Question: I'm using Sencha Ext Js 4, and I've an Ext.grid.Panel.
I would add inside the header another element, for example a textbox. Is it possible?
'''
{filterable: true, header: 'Unique' /*Here i want add a textbox*/, dataIndex: 'label', flex: 1, sortable: true}
'''
It should look like this image.
EDIT:
This is my customized grid:
'''
var grid1 = Ext.create('Ext.grid.Panel', {
store: getLocalStore(),
enableLocking: true,
width: 600,
height: 300,
plugins: [{
ptype: 'rowexpander',
rowBodyTpl : new Ext.XTemplate(
'<p><b>Company:</b> {company}</p>',
'<p><b>Change:</b> {change:this.formatChange}</p><br>',
'<p><b>Summary:</b> {desc}</p>',
{
formatChange: function(v){
var color = v >= 0 ? 'green' : 'red';
return '<span style="color: ' + color + ';">' + Ext.util.Format.usMoney(v) + '</span>';
}
})
}],
collapsible: true,
animCollapse: false,
title: 'Expander Rows in a Collapsible Grid with lockable columns',
iconCls: 'icon-grid',
margin: '0 0 20 0',
renderTo: Ext.getBody()
initComponent: function() {
var filter = Ext.ComponentQuery.query('[ftype="filters"]');
filter.local = false;
console.log('initComponent function in View has been called...');
this.columns = [
{tooltip:'The unque id associated with the current node',
hidden: true, header: 'id', width: 45, sortable: false, hideable: true, id: 'id'},
{tooltip:'Friendly name of current node. This can be edited',
filterable: true, header: [
'Label',{
text: 'action'}
], dataIndex: 'label', flex: 1, sortable: true,
editor: {
xtype: 'textfield',
allowBlank: false
}
},
{filterable: true, header: 'Unique', dataIndex: 'address_unique', flex: 1},
{filterable: true, header: 'Address network', dataIndex: 'address_network', flex: 1},
{tooltip:'The current node status',
filterable: true, header: 'Node status', dataIndex: 'online', flex: 1},
{tooltip:'Tells whether this node has been accepted or not.',
hidden: true, filterable: true, header: 'Accepted', dataIndex: 'accepted', flex: 1},
{tooltip:'Type of node: this can be a router, a leaf node, a virtual node',
hidden: true, filterable: true, header: 'Type', dataIndex: 'type', flex: 1}
];
Ext.getStore('M2MResources').guaranteeRange(0, 200);
this.callParent(arguments);
}
});
'''
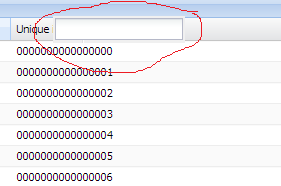
Answer: This is the solution i've used. Working well with EXTJS 4.1.x:
Add <URL> in the folder:
Ext\ux\grid\plugin
'''
/**
* Plugin that enable filters on the grid header.<br>
* The header filters are integrated with new Ext4 <code>Ext.data.Store</code> filters.<br>
* It enables:
* <ul>
* <li>Instances of <code>Ext.form.field.Field</code> subclasses that can be used as filter fields into column header</li>
* <li>New grid methods to control header filters (get values, update, apply)</li>
* <li>New grid events to intercept plugin and filters events</li>
* </ul>
*
* The plugins also enables the stateful feature for header filters so filter values are stored with grid status if grid is stateful.<br>
*
* # Enable filters on grid columns
* The plugin checks the <code>filter</code> attribute that can be included into each column configuration.
* The value of this attribute can be a <code>Ext.form.field.Field</code> configuration or an array of field configurations to enable more
* than one filter on a single column.<br>
* Field <code>readOnly</code> and <code>disabled</code> attributes are managed by the plugin to avoid filter update or filter apply.
* The filter field configuration also supports some special attributes to control filter configuration:
* <ul>
* <li>
* <code>filterName</code>: the name of the filter that will be used when the filter is applied to store filters (as <code>property</code> of <code>Ext.util.Filter</code> attribute).
* If this attribute is not specified the column <code>dataIndex</code> will be used. <b>NOTE</b>: The filter name must be unique in a grid header. The plugin doesn't support correctly filters
* with same name.
* </li>
* </ul>
* On the grid configuration the {@link #headerFilters} attribute is supported. The value must be an object with name-values pairs for filters to initialize.
* It can be used to initialize header filters in grid configuration.
*
* # Plugin configuration
* The plugin supports also some configuration attributes that can be specified when the plugin is created (with <code>Ext.create</code>).
* These parameters are:
* <ul>
* <li>{@link #stateful}: Enables filters save and load when grid status is managed by <code>Ext.state.Manager</code>. If the grid is not stateful this parameter has no effects</li>
* <li>{@link #reloadOnChange}: Intercepts the special {@link #headerfilterchange} plugin-enabled grid event and automatically reload or refresh grid Store. Default true</li>
* <li>{@link #ensureFilteredVisible}: If one filter on column is active, the plugin ensures that this column is not hidden (if can be made visible).</li>
* <li>{@link #enableTooltip}: Enable active filters description tootip on grid header</li>
* </ul>
*
* # Enabled grid methods
* <ul>
* <li><code>setHeaderFilter(name, value, reset)</code>: Set a single filter value</li>
* <li><code>setHeaderFilters(filters, reset)</code>: Set header filters</li>
* <li><code>getHeaderFilters()</code>: Set header filters</li>
* <li><code>getHeaderFilterField(filterName)</code>: To access filter field</li>
* <li><code>resetHeaderFilters()</code>: Resets filter fields calling reset() method of each one</li>
* <li><code>clearHeaderFilters()</code>: Clears filter fields</li>
* <li><code>applyHeaderFilters()</code>: Applies filters values to Grid Store. The store will be also refreshed or reloaded if {@link #reloadOnChange} is true</li>
* </ul>
*
* # Enabled grid events
* <ul>
* <li>{@link #headerfilterchange} : fired by Grid when some header filter changes value</li>
* <li>{@link #headerfiltersrender} : fired by Grid when header filters are rendered</li>
* <li>{@link #beforeheaderfiltersapply} : fired before filters are applied to Grid Store</li>
* <li>{@link #headerfiltersapply} : fired after filters are applied to Grid Store</li>
* </ul>
*
* @author Damiano Zucconi - http://www.isipc.it
* @version 0.2.0
*/
Ext.define('Ext.ux.grid.plugin.HeaderFilters',{
ptype: 'gridheaderfilters',
alternateClassName: ['Ext.ux.grid.HeaderFilters', 'Ext.ux.grid.header.Filters'],
requires: [
'Ext.container.Container',
'Ext.tip.ToolTip'
],
grid: null,
fields: null,
containers: null,
storeLoaded: false,
filterFieldCls: 'x-gridheaderfilters-filter-field',
filterContainerCls: 'x-gridheaderfilters-filter-container',
filterRoot: 'data',
tooltipTpl: '{[Ext.isEmpty(values.filters) ? this.text.noFilter : "<b>"+this.text.activeFilters+"</b>"]}<br><tpl for="filters"><tpl if="value != \'\'">{[values.label ? values.label : values.property]} = {value}<br></tpl></tpl>',
lastApplyFilters: null,
bundle: {
activeFilters: 'Active filters',
noFilter: 'No filter'
},
/**
* @cfg {Boolean} stateful
* Specifies if headerFilters values are saved into grid status when filters changes.
* This configuration can be overridden from grid configuration parameter <code>statefulHeaderFilters</code> (if defined).
* Used only if grid <b>is stateful</b>. Default = true.
*
*/
stateful: true,
/**
* @cfg {Boolean} reloadOnChange
* Specifies if the grid store will be auto-reloaded when filters change. The store
* will be reloaded only if is was already loaded. If the store is local or it doesn't has remote filters
* the store will be always updated on filters change.
*
*/
reloadOnChange: true,
/**
* @cfg {Boolean} ensureFilteredVisible
* If the column on wich the filter is set is hidden and can be made visible, the
* plugin makes the column visible.
*/
ensureFilteredVisible: true,
/**
* @cfg {Boolean} enableTooltip
* If a tooltip with active filters description must be enabled on the grid header
*/
enableTooltip: true,
statusProperty: 'headerFilters',
rendered: false,
constructor: function(cfg)
{
if(cfg)
{
Ext.apply(this,cfg);
}
},
init: function(grid)
{
this.grid = grid;
/*var storeProxy = this.grid.getStore().getProxy();
if(storeProxy && storeProxy.getReader())
{
var reader = storeProxy.getReader();
this.filterRoot = reader.root ? reader.root : undefined;
}*/
/**
* @cfg {Object} headerFilters
* <b>Configuration attribute for grid</b>
* Allows to initialize header filters values from grid configuration.
* This object must have filter names as keys and filter values as values.
* If this plugin has {@link #stateful} enabled, the saved filters have priority and override these filters.
* Use {@link #ignoreSavedHeaderFilters} to ignore current status and apply these filters directly.
*/
if(!grid.headerFilters)
grid.headerFilters = {};
if(Ext.isBoolean(grid.statefulHeaderFilters))
{
this.setStateful(grid.statefulHeaderFilters);
}
this.grid.addEvents(
/**
* @event headerfilterchange
* <b>Event enabled on the Grid</b>: fired when at least one filter is updated after apply.
* @param {Ext.grid.Panel} grid The grid
* @param {Ext.util.MixedCollection} filters The applied filters (after apply). Ext.util.Filter objects.
* @param {Ext.util.MixedCollection} prevFilters The old applied filters (before apply). Ext.util.Filter objects.
* @param {Number} active Number of active filters (not empty)
* @param {Ext.data.Store} store Current grid store
*/
'headerfilterchange',
/**
* @event headerfiltersrender
* <b>Event enabled on the Grid</b>: fired when filters are rendered
* @param {Ext.grid.Panel} grid The grid
* @param {Object} fields The filter fields rendered. The object has for keys the filters names and for value Ext.form.field.Field objects.
* @param {Object} filters Current header filters. The object has for keys the filters names and for value the filters values.
*/
'headerfiltersrender',
/**
* @event beforeheaderfiltersapply
* <b>Event enabled on the Grid</b>: fired before filters are confirmed. If the handler returns false no filter apply occurs.
* @param {Ext.grid.Panel} grid The grid
* @param {Object} filters Current header filters. The object has for keys the filters names and for value the filters values.
* @param {Ext.data.Store} store Current grid store
*/
'beforeheaderfiltersapply',
/**
* @event headerfiltersapply
*<b>Event enabled on the Grid</b>: fired when filters are confirmed.
* @param {Ext.grid.Panel} grid The grid
* @param {Object} filters Current header filters. The object has for keys the filters names and for value the filters values.
* @param {Number} active Number of active filters (not empty)
* @param {Ext.data.Store} store Current grid store
*/
'headerfiltersapply'
);
this.grid.on({
scope: this,
columnresize: this.resizeFilterContainer,
beforedestroy: this.onDestroy,
beforestatesave: this.saveFilters,
afterlayout: this.adjustFilterWidth
});
this.grid.headerCt.on({
scope: this,
afterrender: this.renderFilters
});
this.grid.getStore().on({
scope: this,
load: this.onStoreLoad
});
if(this.reloadOnChange)
{
this.grid.on('headerfilterchange',this.reloadStore, this);
}
if(this.stateful)
{
this.grid.addStateEvents('headerfilterchange');
}
//Enable new grid methods
Ext.apply(this.grid,
{
headerFilterPlugin: this,
setHeaderFilter: function(sName, sValue)
{
if(!this.headerFilterPlugin)
return;
var fd = {};
fd[sName] = sValue;
this.headerFilterPlugin.setFilters(fd);
},
/**
* Returns a collection of filters corresponding to enabled header filters.
* If a filter field is disabled, the filter is not included.
* <b>This method is enabled on Grid</b>.
* @method
* @return {Array[Ext.util.Filter]} An array of Ext.util.Filter
*/
getHeaderFilters: function()
{
if(!this.headerFilterPlugin)
return null;
return this.headerFilterPlugin.getFilters();
},
/**
* Set header filter values
* <b>Method enabled on Grid</b>
* @method
* @param {Object or Array[Object]} filters An object with key/value pairs or an array of Ext.util.Filter objects (or corresponding configuration).
* Only filters that matches with header filters names will be set
*/
setHeaderFilters: function(obj)
{
if(!this.headerFilterPlugin)
return;
this.headerFilterPlugin.setFilters(obj);
},
getHeaderFilterField: function(fn)
{
if(!this.headerFilterPlugin)
return;
if(this.headerFilterPlugin.fields[fn])
return this.headerFilterPlugin.fields[fn];
else
return null;
},
resetHeaderFilters: function()
{
if(!this.headerFilterPlugin)
return;
this.headerFilterPlugin.resetFilters();
},
clearHeaderFilters: function()
{
if(!this.headerFilterPlugin)
return;
this.headerFilterPlugin.clearFilters();
},
applyHeaderFilters: function()
{
if(!this.headerFilterPlugin)
return;
this.headerFilterPlugin.applyFilters();
}
});
},
saveFilters: function(grid, status)
{
status[this.statusProperty] = (this.stateful && this.rendered) ? this.parseFilters() : grid[this.statusProperty];
},
setFieldValue: function(field, value)
{
var column = field.column;
if(!Ext.isEmpty(value))
{
field.setValue(value);
if(!Ext.isEmpty(value) && column.hideable && !column.isVisible() && !field.isDisabled() && this.ensureFilteredVisible)
{
column.setVisible(true);
}
}
else
{
field.setValue('');
}
},
renderFilters: function()
{
this.destroyFilters();
this.fields = {};
this.containers = {};
var filters = this.grid.headerFilters;
/**
* @cfg {Boolean} ignoreSavedHeaderFilters
* <b>Configuration parameter for grid</b>
* Allows to ignore saved filter status when {@link #stateful} is enabled.
* This can be useful to use {@link #headerFilters} configuration directly and ignore status.
* The state will still be saved if {@link #stateful} is enabled.
*/
if(this.stateful && this.grid[this.statusProperty] && !this.grid.ignoreSavedHeaderFilters)
{
Ext.apply(filters, this.grid[this.statusProperty]);
}
var storeFilters = this.parseStoreFilters();
filters = Ext.apply(storeFilters, filters);
var columns = this.grid.headerCt.getGridColumns(true);
for(var c=0; c < columns.length; c++)
{
var column = columns[c];
if(column.filter)
{
var filterContainerConfig = {
itemId: column.id + '-filtersContainer',
cls: this.filterContainerCls,
layout: 'anchor',
bodyStyle: {'background-color': 'transparent'},
border: false,
width: column.getWidth(),
listeners: {
scope: this,
element: 'el',
mousedown: function(e)
{
e.stopPropagation();
},
click: function(e)
{
e.stopPropagation();
},
keydown: function(e){
e.stopPropagation();
},
keypress: function(e){
e.stopPropagation();
if(e.getKey() == Ext.EventObject.ENTER)
{
this.onFilterContainerEnter();
}
},
keyup: function(e){
e.stopPropagation();
}
},
items: []
}
var fca = [].concat(column.filter);
for(var ci = 0; ci < fca.length; ci++)
{
var fc = fca[ci];
Ext.applyIf(fc, {
filterName: column.dataIndex,
fieldLabel: column.text || column.header,
hideLabel: fca.length == 1
});
var initValue = Ext.isEmpty(filters[fc.filterName]) ? null : filters[fc.filterName];
Ext.apply(fc, {
cls: this.filterFieldCls,
itemId: fc.filterName,
anchor: '-1'
});
var filterField = Ext.ComponentManager.create(fc);
filterField.column = column;
this.setFieldValue(filterField, initValue);
this.fields[filterField.filterName] = filterField;
filterContainerConfig.items.push(filterField);
}
var filterContainer = Ext.create('Ext.container.Container', filterContainerConfig);
filterContainer.render(column.el);
this.containers[column.id] = filterContainer;
column.setPadding = Ext.Function.createInterceptor(column.setPadding, function(h){return false});
}
}
if(this.enableTooltip)
{
this.tooltipTpl = new Ext.XTemplate(this.tooltipTpl,{text: this.bundle});
this.tooltip = Ext.create('Ext.tip.ToolTip',{
target: this.grid.headerCt.el,
//delegate: '.'+this.filterContainerCls,
renderTo: Ext.getBody(),
html: this.tooltipTpl.apply({filters: []})
});
this.grid.on('headerfilterchange',function(grid, filters)
{
var sf = filters.filterBy(function(filt){
return !Ext.isEmpty(filt.value);
});
this.tooltip.update(this.tooltipTpl.apply({filters: sf.getRange()}));
},this);
}
this.applyFilters();
this.rendered = true;
this.grid.fireEvent('headerfiltersrender',this.grid,this.fields,this.parseFilters());
},
onStoreLoad: function()
{
this.storeLoaded = true;
},
onFilterContainerEnter: function()
{
this.applyFilters();
},
resizeFilterContainer: function(headerCt,column,w,opts)
{
if(!this.containers) return;
var cnt = this.containers[column.id];
if(cnt)
{
cnt.setWidth(w);
cnt.doLayout();
}
},
destroyFilters: function()
{
this.rendered = false;
if(this.fields)
{
for(var f in this.fields)
Ext.destroy(this.fields[f]);
delete this.fields;
}
if(this.containers)
{
for(var c in this.containers)
Ext.destroy(this.containers[c]);
delete this.containers;
}
},
onDestroy: function()
{
this.destroyFilters();
Ext.destroy(this.tooltip, this.tooltipTpl);
},
adjustFilterWidth: function()
{
if(!this.containers) return;
var columns = this.grid.headerCt.getGridColumns(true);
for(var c=0; c < columns.length; c++)
{
var column = columns[c];
if (column.filter && column.flex)
{
this.containers[column.id].setWidth(column.getWidth()-1);
}
}
},
resetFilters: function()
{
if(!this.fields)
return;
for(var fn in this.fields)
{
var f = this.fields[fn];
if(!f.isDisabled() && !f.readOnly && Ext.isFunction(f.reset))
f.reset();
}
this.applyFilters();
},
clearFilters: function()
{
if(!this.fields)
return;
for(var fn in this.fields)
{
var f = this.fields[fn];
if(!f.isDisabled() && !f.readOnly)
f.setValue('');
}
this.applyFilters();
},
setFilters: function(filters)
{
if(!filters)
return;
if(Ext.isArray(filters))
{
var conv = {};
Ext.each(filters, function(filter){
if(filter.property)
{
conv[filter.property] = filter.value;
}
});
filters = conv;
}
else if(!Ext.isObject(filters))
{
return;
}
this.initFilterFields(filters);
this.applyFilters();
},
getFilters: function()
{
var filters = this.parseFilters();
var res = new Ext.util.MixedCollection();
for(var fn in filters)
{
var value = filters[fn];
var field = this.fields[fn];
res.add(new Ext.util.Filter({
property: fn,
value: value,
root: this.filterRoot,
label: field.fieldLabel
}));
}
return res;
},
parseFilters: function()
{
var filters = {};
if(!this.fields)
return filters;
for(var fn in this.fields)
{
var field = this.fields[fn];
if(!field.isDisabled() && field.isValid())
filters[field.filterName] = field.getSubmitValue();
}
return filters;
},
initFilterFields: function(filters)
{
if(!this.fields)
return;
for(var fn in filters)
{
var value = filters[fn];
var field = this.fields[fn];
if(field)
{
this.setFieldValue(filterField, initValue);
}
}
},
countActiveFilters: function()
{
var fv = this.parseFilters();
var af = 0;
for(var fn in fv)
{
if(!Ext.isEmpty(fv[fn]))
af ++;
}
return af;
},
parseStoreFilters: function()
{
var sf = this.grid.getStore().filters;
var res = {};
sf.each(function(filter){
var name = filter.property;
var value = filter.value;
if(name && value)
{
res[name] = value;
}
});
return res;
},
applyFilters: function()
{
var filters = this.parseFilters();
if(this.grid.fireEvent('beforeheaderfiltersapply', this.grid, filters, this.grid.getStore()) !== false)
{
var storeFilters = this.grid.getStore().filters;
var exFilters = storeFilters.clone();
var change = false;
var active = 0;
for(var fn in filters)
{
var value = filters[fn];
var sf = storeFilters.findBy(function(filter){
return filter.property == fn;
});
if(Ext.isEmpty(value))
{
if(sf)
{
storeFilters.remove(sf);
change = true;
}
}
else
{
var field = this.fields[fn];
if(!sf || sf.value != filters[fn])
{
var newSf = new Ext.util.Filter({
root: this.filterRoot,
property: fn,
value: filters[fn],
label: field.fieldLabel
});
if(sf)
{
storeFilters.remove(sf);
}
storeFilters.add(newSf);
change = true;
}
active ++;
}
}
this.grid.fireEvent('headerfiltersapply', this.grid, filters, active, this.grid.getStore());
if(change)
{
var curFilters = this.getFilters();
this.grid.fireEvent('headerfilterchange', this.grid, curFilters, this.lastApplyFilters, active, this.grid.getStore());
this.lastApplyFilters = curFilters;
}
}
},
reloadStore: function()
{
var gs = this.grid.getStore();
if(this.grid.getStore().remoteFilter)
{
if(this.storeLoaded)
{
gs.currentPage = 1;
gs.load();
}
}
else
{
if(gs.filters.getCount())
{
if(!gs.snapshot)
gs.snapshot = gs.data.clone();
else
{
gs.currentPage = 1;
}
gs.data = gs.snapshot.filter(gs.filters.getRange());
var doLocalSort = gs.sortOnFilter && !gs.remoteSort;
if(doLocalSort)
{
gs.sort();
}
// fire datachanged event if it hasn't already been fired by doSort
if (!doLocalSort || gs.sorters.length < 1)
{
gs.fireEvent('datachanged', gs);
}
}
else
{
if(gs.snapshot)
{
gs.currentPage = 1;
gs.data = gs.snapshot.clone();
delete gs.snapshot;
gs.fireEvent('datachanged', gs);
}
}
}
}
});
'''
Add in your grid class the following rows:
- plugin for the grid:'''
plugins: [Ext.create('Ext.ux.grid.plugin.HeaderFilters')/*, ... other plugins here */]
'''
- column configuration:'''
columns:[{ /*other configurations for your column:*/
header: 'Accepted', dataIndex: 'accepted', flex: 1,
/*filter plugin configuration:*/
filterable: true, filter:{xtype: 'textfield' /* i've used a simple textbox*/}}
/*, other columns here */]
'''